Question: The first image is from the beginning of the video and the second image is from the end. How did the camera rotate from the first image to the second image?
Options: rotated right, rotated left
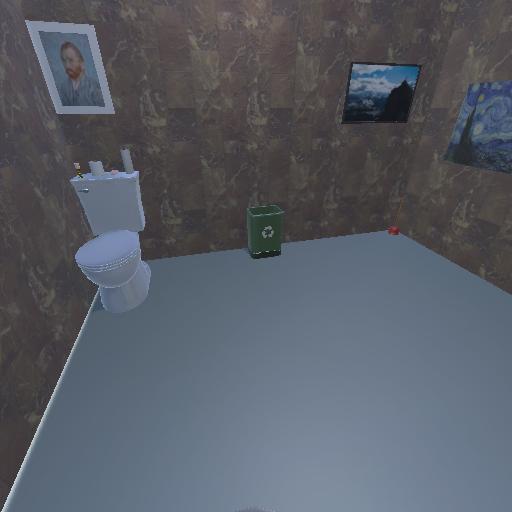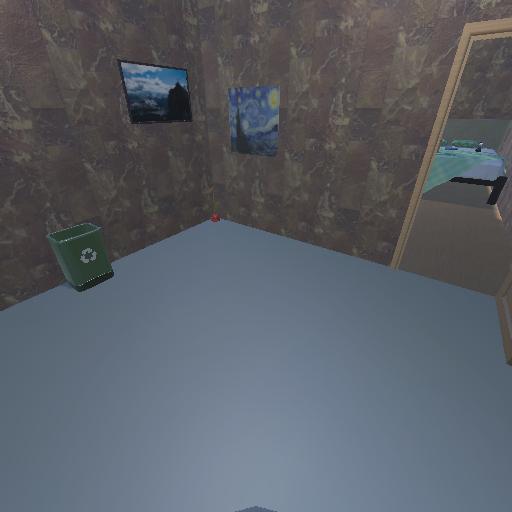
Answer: rotated right